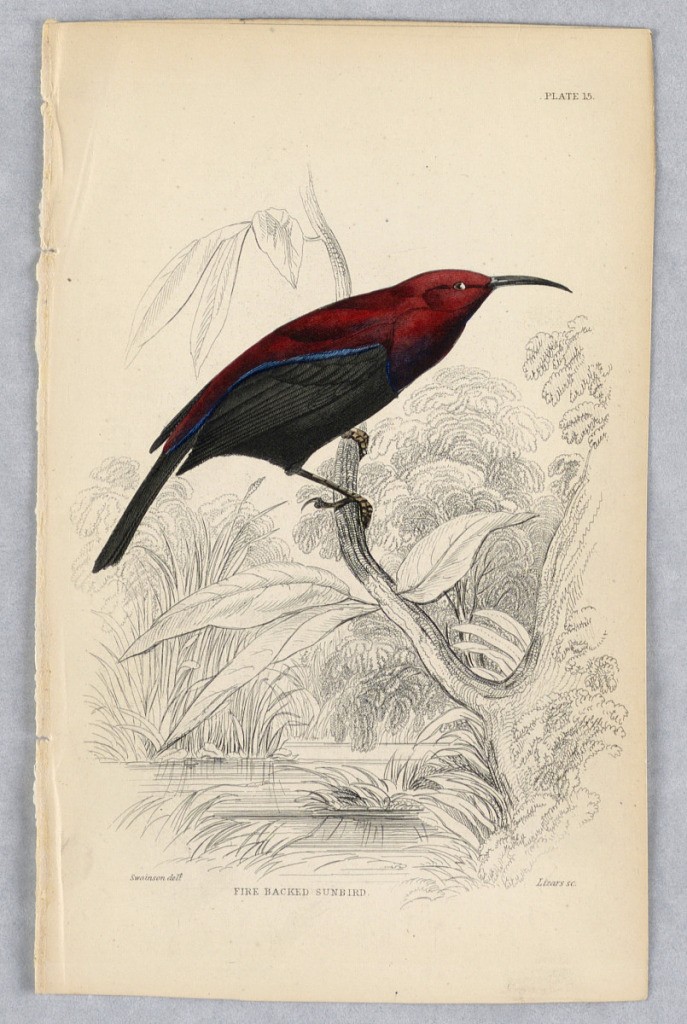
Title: Fire-Backed Sunbird, plate 15 from Birds of Western Africa
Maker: William Home Lizars, Scottish, 1788 - 1859
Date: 1837
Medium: Engraving, brush and watercolor on paper
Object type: Print
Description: Tropical marsh bird, with red head, brown wings, tail, and underside. Title and artists' names below.